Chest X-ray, PA view. Patient: 30 years old, sex F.
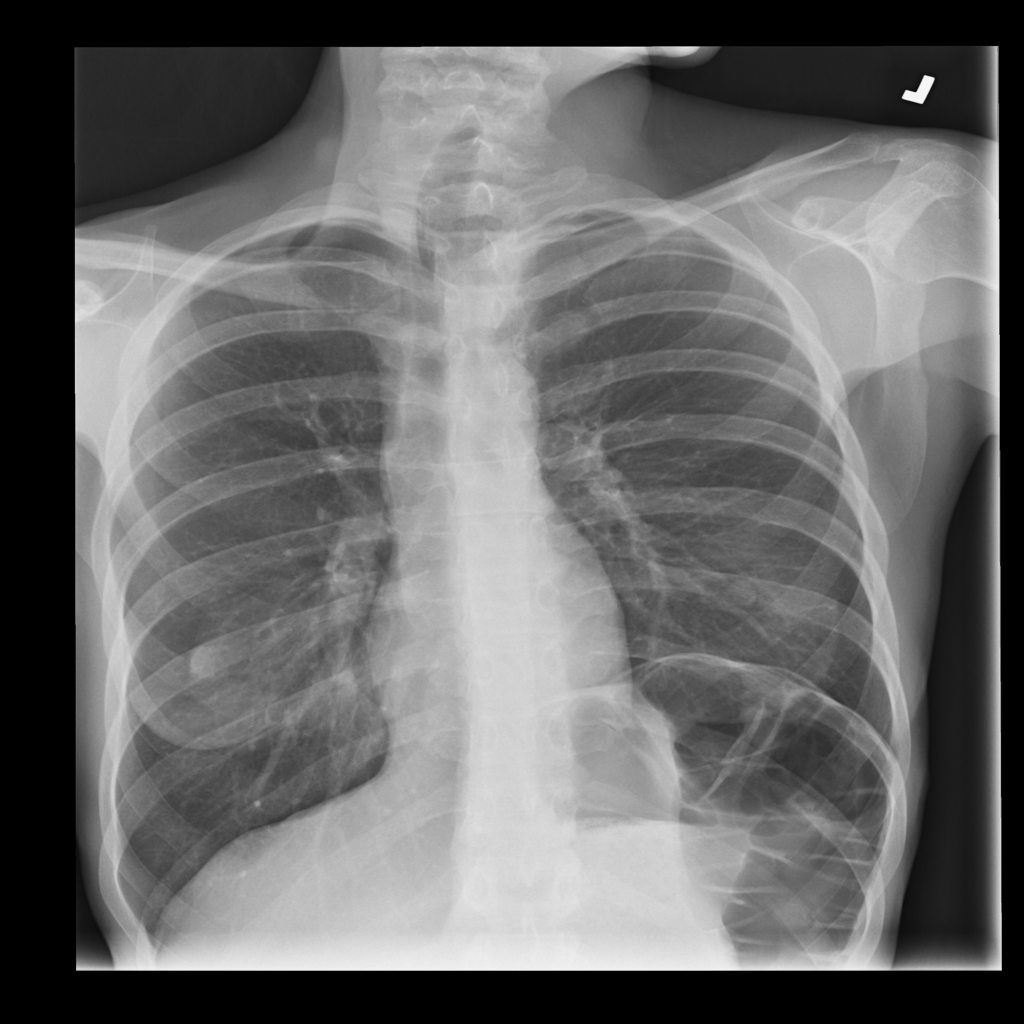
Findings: No Finding